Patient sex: F
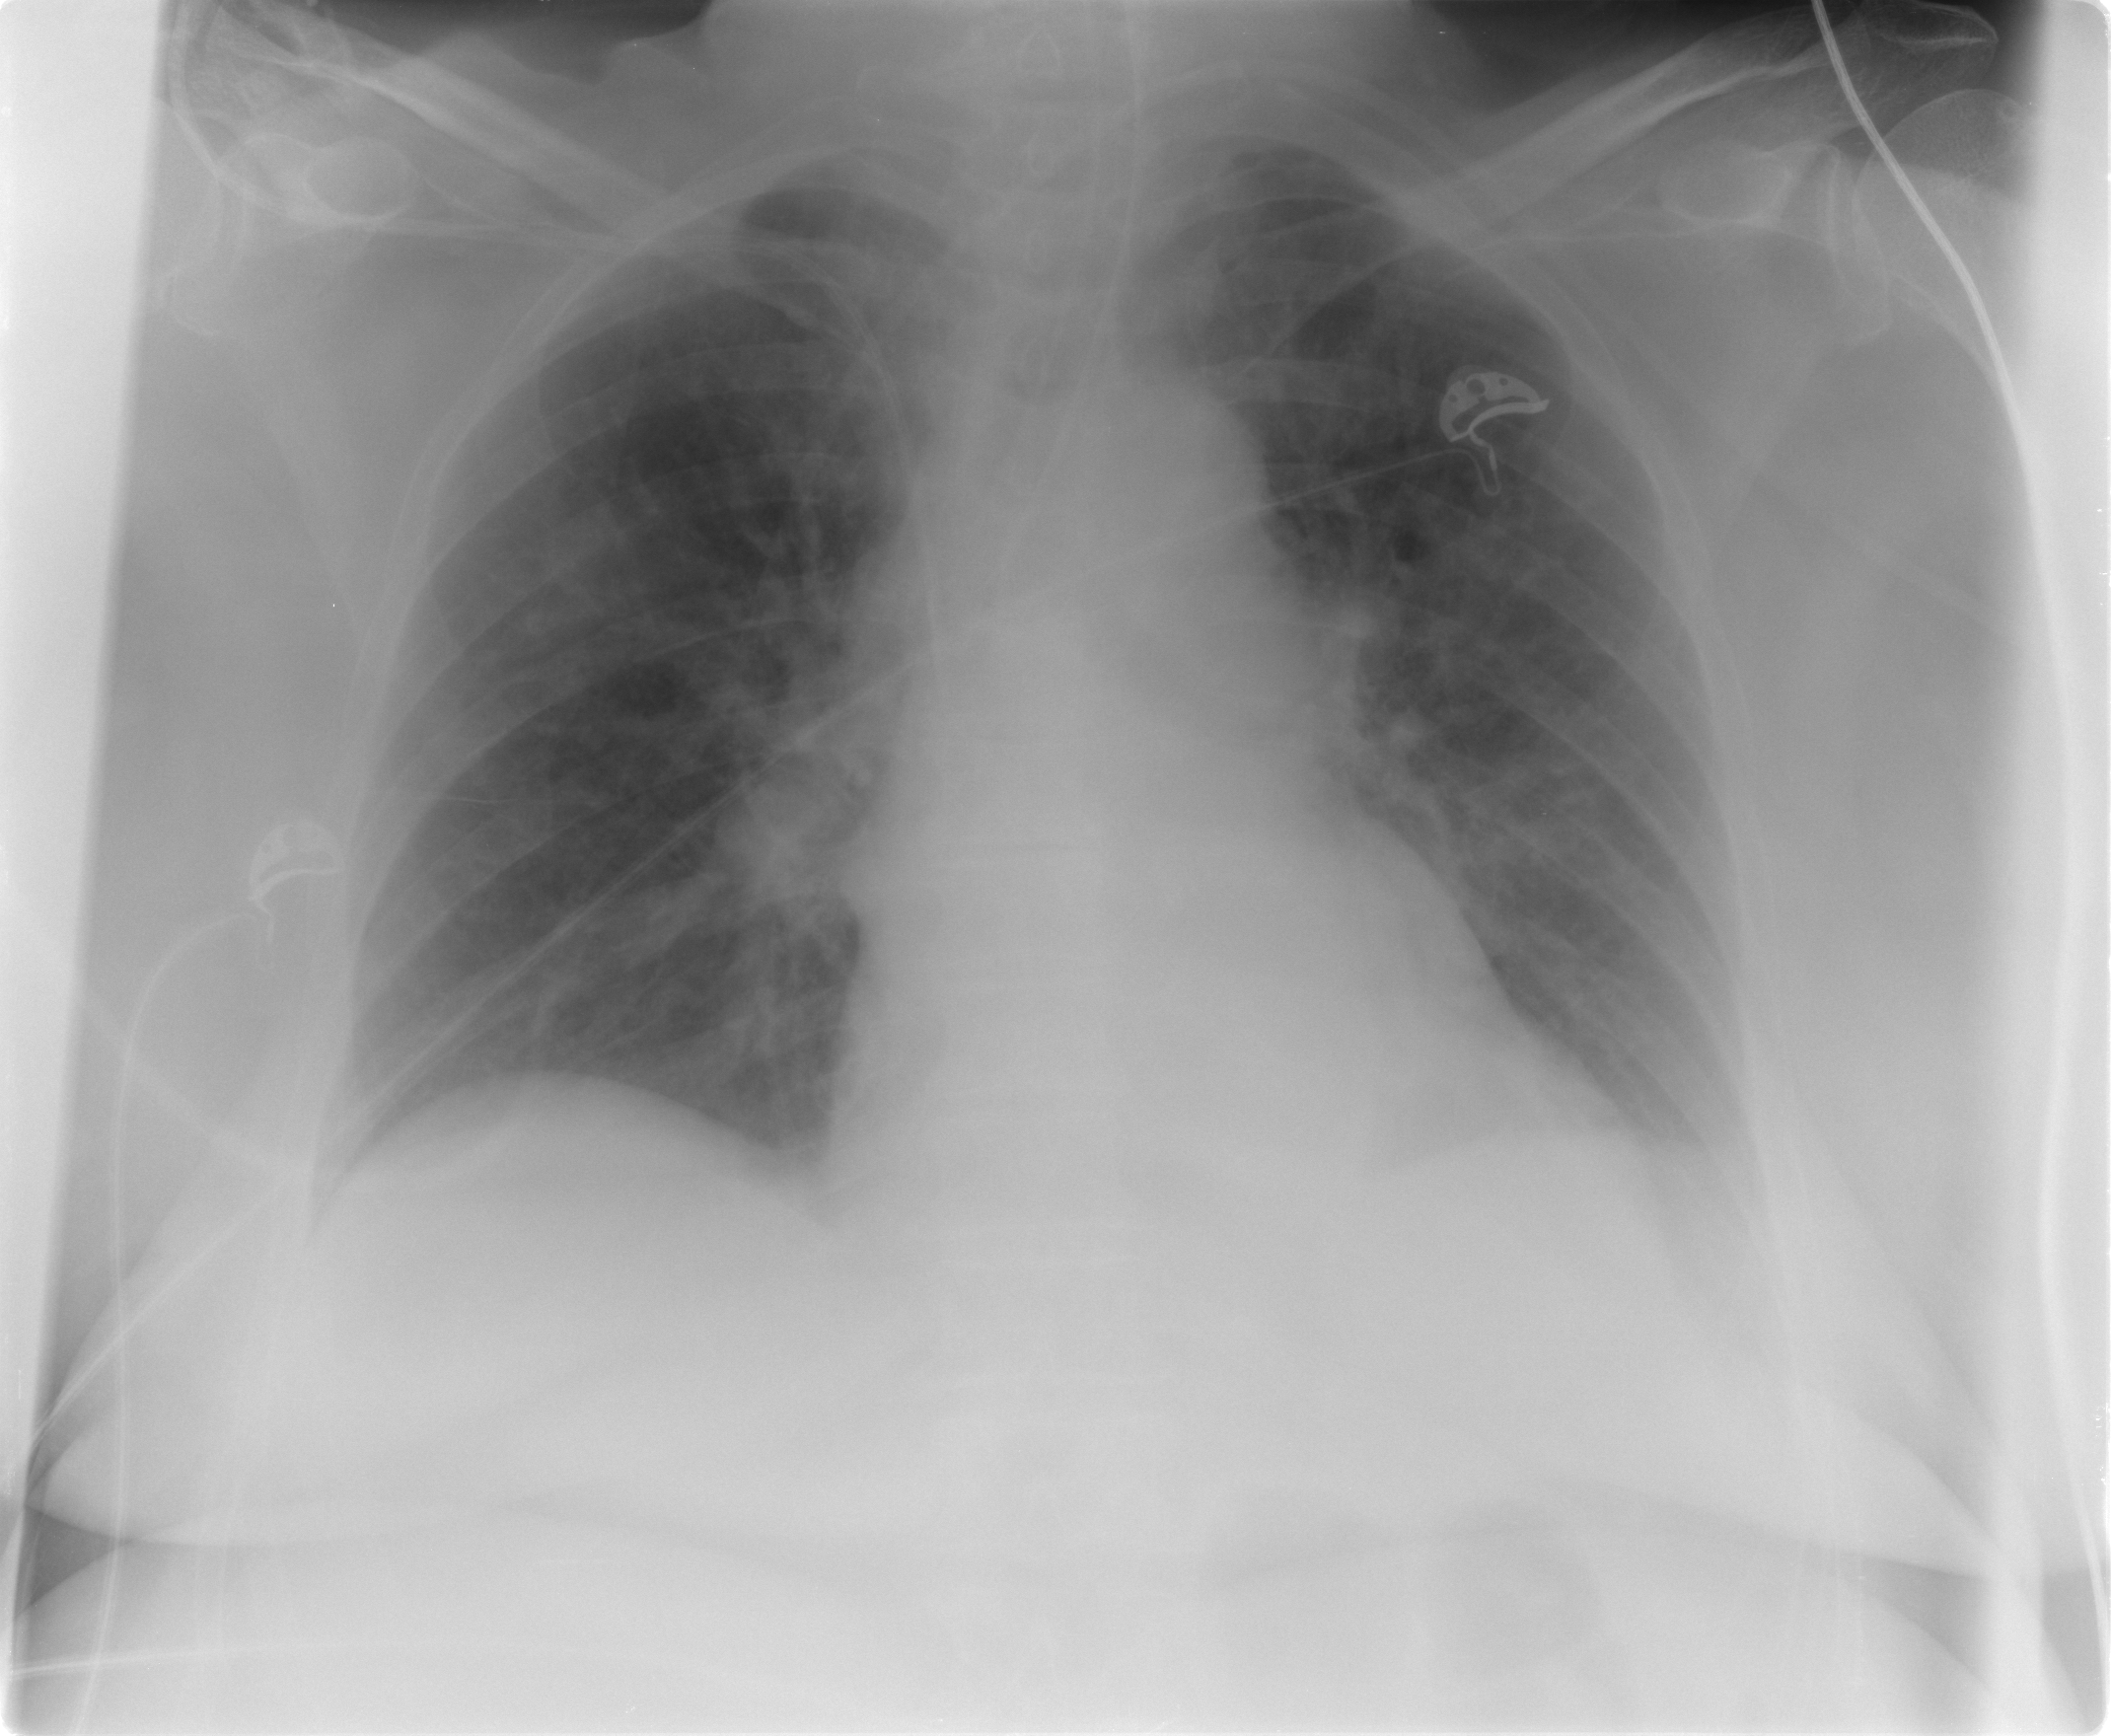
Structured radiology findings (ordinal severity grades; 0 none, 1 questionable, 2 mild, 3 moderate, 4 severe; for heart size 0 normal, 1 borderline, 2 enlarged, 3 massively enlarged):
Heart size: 0
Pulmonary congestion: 0
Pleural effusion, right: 0
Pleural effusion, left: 2
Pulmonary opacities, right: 0
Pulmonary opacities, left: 0
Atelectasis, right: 0
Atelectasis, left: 2